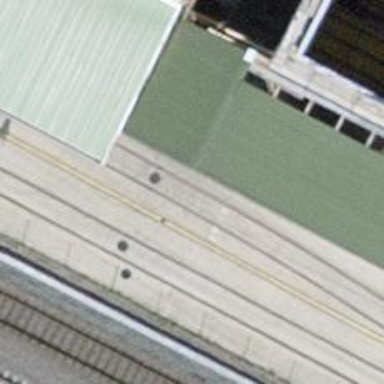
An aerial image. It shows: Railway spur service.